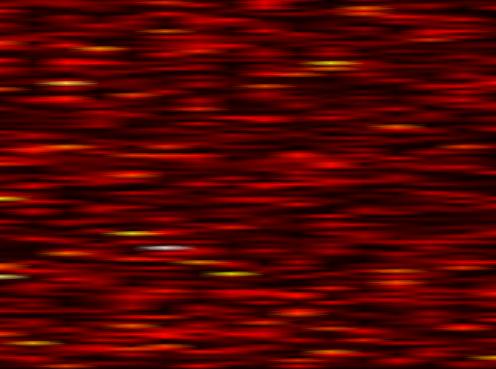
Label: UFMC